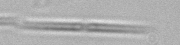
Label: Pseudo-nitzschia